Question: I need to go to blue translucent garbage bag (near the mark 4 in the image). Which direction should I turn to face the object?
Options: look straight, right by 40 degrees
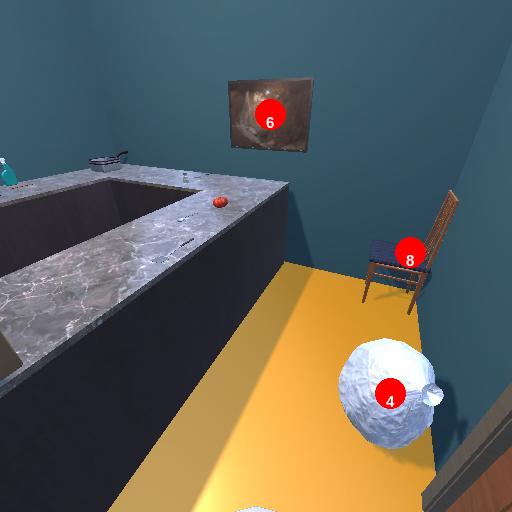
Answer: look straight